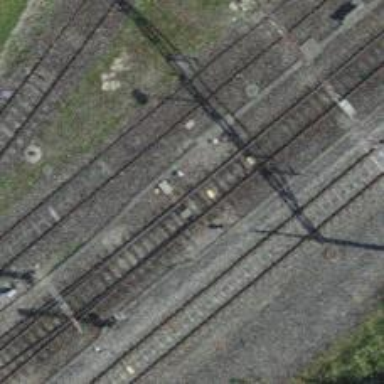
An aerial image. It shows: Railway switch.